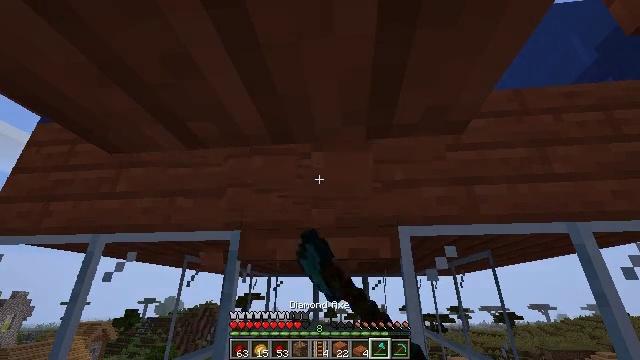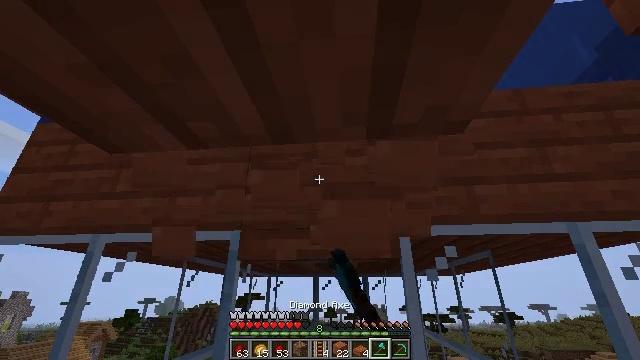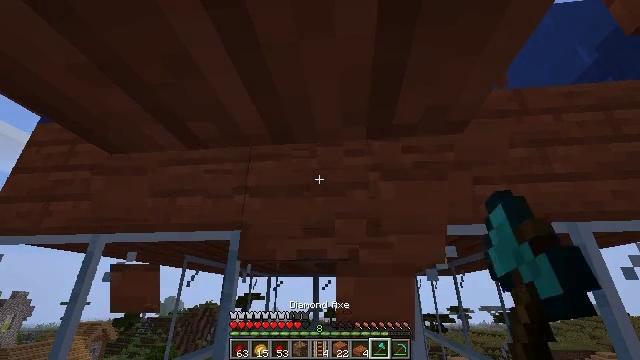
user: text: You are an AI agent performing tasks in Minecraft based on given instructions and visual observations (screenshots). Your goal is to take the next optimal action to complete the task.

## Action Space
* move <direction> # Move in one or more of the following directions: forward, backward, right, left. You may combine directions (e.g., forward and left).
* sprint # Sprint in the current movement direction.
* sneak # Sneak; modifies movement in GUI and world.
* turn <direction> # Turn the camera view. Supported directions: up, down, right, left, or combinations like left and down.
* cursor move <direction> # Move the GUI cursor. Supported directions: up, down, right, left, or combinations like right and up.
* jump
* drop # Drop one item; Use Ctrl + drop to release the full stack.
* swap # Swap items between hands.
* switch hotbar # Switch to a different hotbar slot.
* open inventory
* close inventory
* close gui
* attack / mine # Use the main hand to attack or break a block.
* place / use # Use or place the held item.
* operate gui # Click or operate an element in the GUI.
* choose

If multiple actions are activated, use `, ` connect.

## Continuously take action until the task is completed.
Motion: motion action
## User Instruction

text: Attack the acacia slab with your tool.
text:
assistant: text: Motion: attack / mine
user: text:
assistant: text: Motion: attack / mine
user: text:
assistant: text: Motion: attack / mine